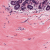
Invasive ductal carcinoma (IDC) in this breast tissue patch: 0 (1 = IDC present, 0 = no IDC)